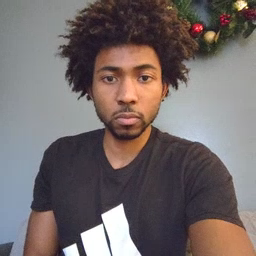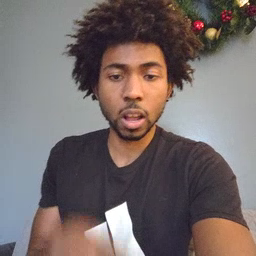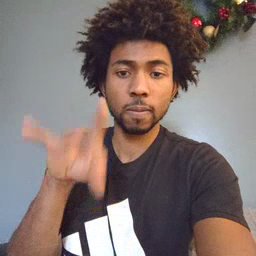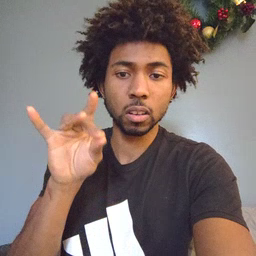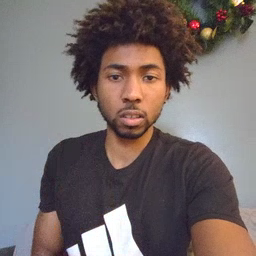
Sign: find